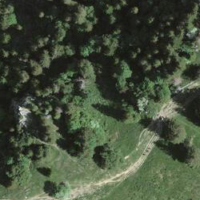
EUNIS habitat code: 24
Species observed at this site:
Sorbus aucuparia
Rupicapra rupicapra
Fagus sylvatica
Euphorbia cyparissias
Capra ibex